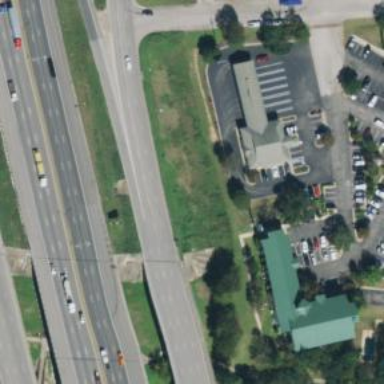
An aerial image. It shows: Secondary road with frontage road crossing bridge.